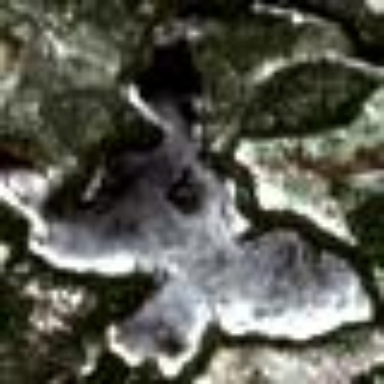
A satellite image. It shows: Serene lake surrounded by nature.